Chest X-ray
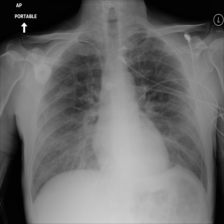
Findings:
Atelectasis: negative
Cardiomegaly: negative
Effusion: negative
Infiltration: negative
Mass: negative
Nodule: negative
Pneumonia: negative
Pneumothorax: negative
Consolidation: negative
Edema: negative
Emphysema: negative
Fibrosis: negative
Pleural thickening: negative
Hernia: negative